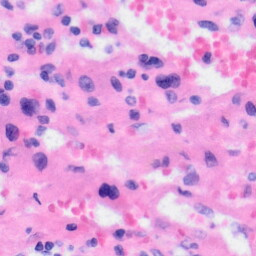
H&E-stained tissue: Liver